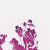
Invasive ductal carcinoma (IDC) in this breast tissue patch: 0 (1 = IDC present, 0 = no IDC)